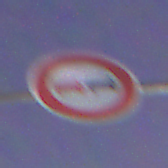
Verkehrszeichen: Ueberholverbot
Umgebung: Outdoor, Suburban
Tageszeit: Night
Wetter: PartlyCloudy
Licht: Artificial
Jahreszeit: NotSpecified
Kontrast: HighContrast